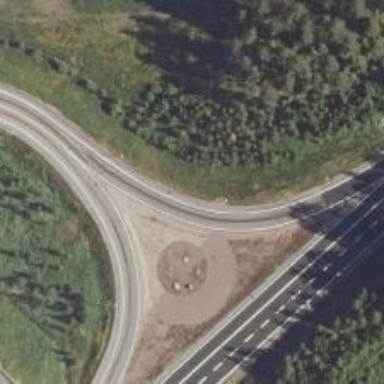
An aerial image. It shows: Tertiary trunk_link highway.